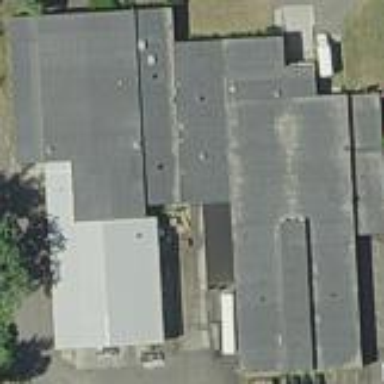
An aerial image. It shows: Commercial building.